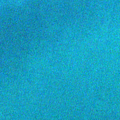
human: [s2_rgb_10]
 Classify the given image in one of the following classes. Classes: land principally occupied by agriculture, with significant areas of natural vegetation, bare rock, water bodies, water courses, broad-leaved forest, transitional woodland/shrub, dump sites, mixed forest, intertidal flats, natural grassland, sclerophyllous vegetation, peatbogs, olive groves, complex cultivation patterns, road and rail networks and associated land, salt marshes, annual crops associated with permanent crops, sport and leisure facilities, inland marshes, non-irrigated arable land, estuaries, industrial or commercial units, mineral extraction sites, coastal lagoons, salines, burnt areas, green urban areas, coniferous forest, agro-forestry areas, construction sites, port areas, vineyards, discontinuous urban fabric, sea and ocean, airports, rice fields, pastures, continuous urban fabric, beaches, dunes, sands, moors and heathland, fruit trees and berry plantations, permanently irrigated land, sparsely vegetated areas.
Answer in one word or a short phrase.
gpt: sea and ocean